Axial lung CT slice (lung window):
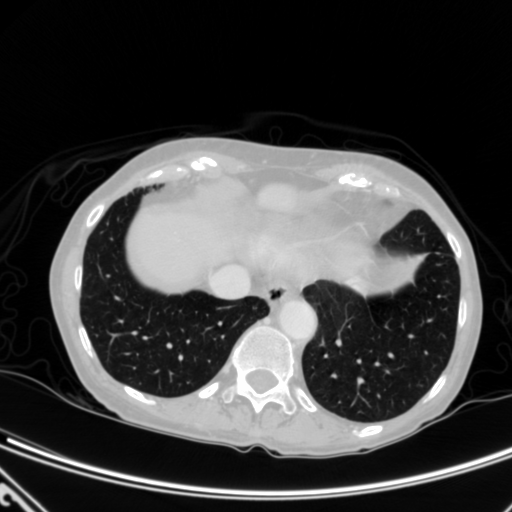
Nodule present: no